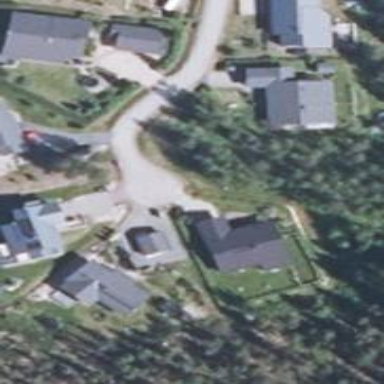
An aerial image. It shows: Living street.